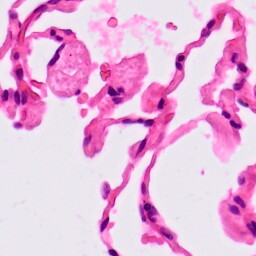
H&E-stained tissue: Lung